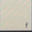
Piece: xx